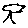
Label: tree